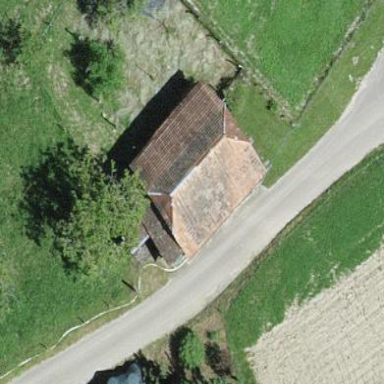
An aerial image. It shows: Barn.